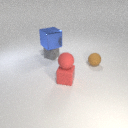
large blue metal cube behind small red rubber sphere